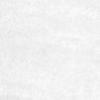
Label: no_change